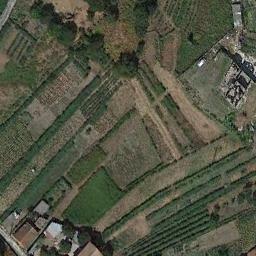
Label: terrace